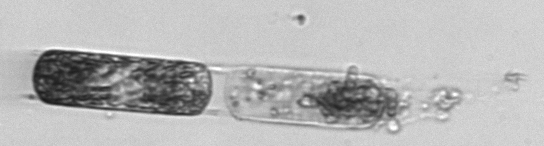
Label: Hemiaulus